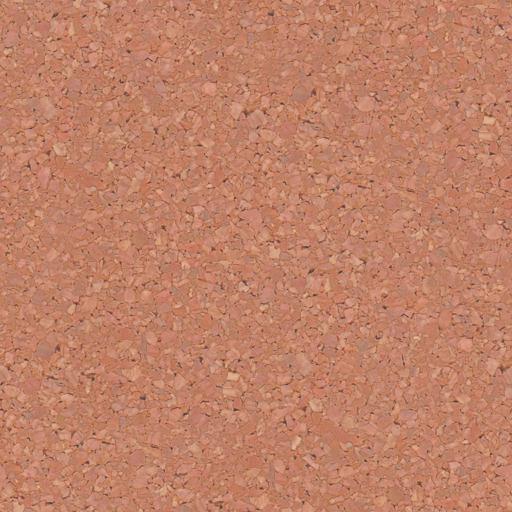
Tags: brown cork orange